Field crop: tomato
Growth stage: 1
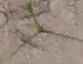
Species: cyperus